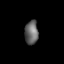
Tissue: lung
Cell type: T cells
Senescence score: 0.1521
Nuclear area (px): 319
Mean DAPI intensity: 100.038